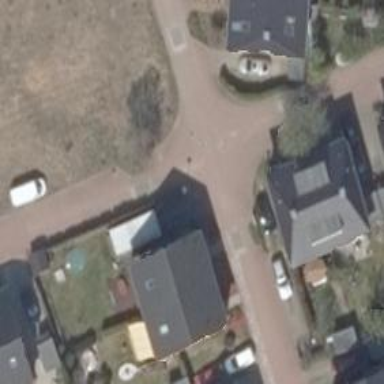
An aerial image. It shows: Living street.